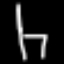
Label: chair